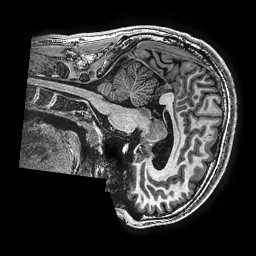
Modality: T1w
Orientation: sagittal
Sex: male
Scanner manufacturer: ge
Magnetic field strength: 3 T
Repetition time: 0.007644 s
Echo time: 0.003468 s